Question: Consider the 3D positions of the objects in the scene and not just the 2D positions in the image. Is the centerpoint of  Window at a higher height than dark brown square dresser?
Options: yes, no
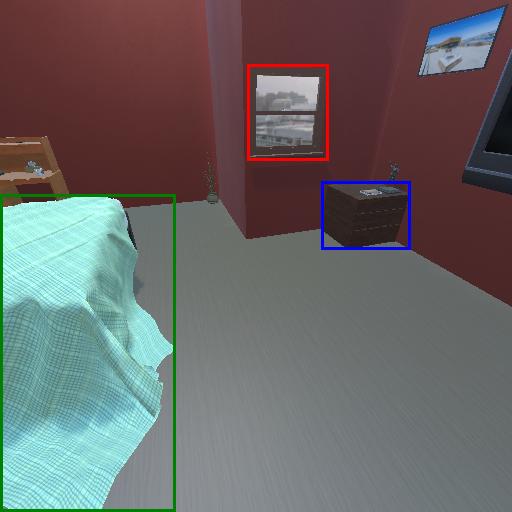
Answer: yes